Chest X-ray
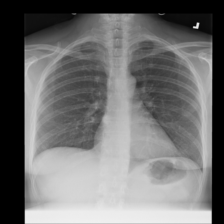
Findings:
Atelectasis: negative
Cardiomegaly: negative
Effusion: negative
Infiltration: negative
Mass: negative
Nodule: negative
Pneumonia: negative
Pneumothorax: negative
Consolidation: negative
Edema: negative
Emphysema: negative
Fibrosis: negative
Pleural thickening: negative
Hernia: negative